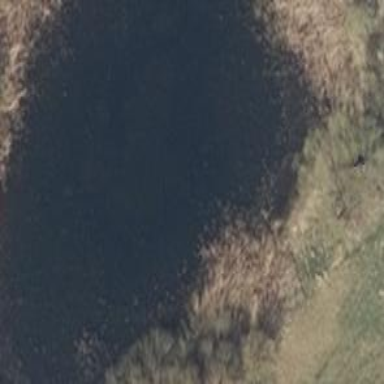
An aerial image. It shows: Lake with natural water.